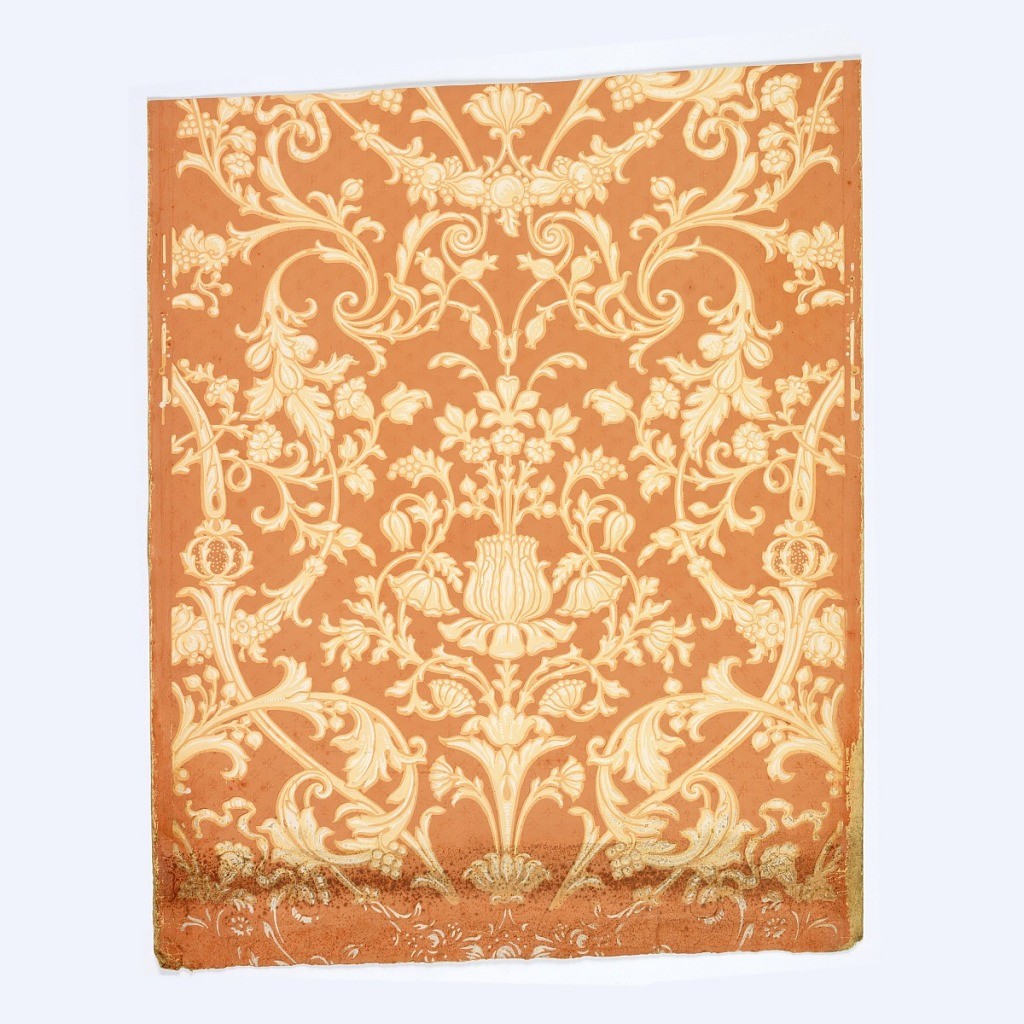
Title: Sidewall
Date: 1875–1900
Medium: Block-printed and embossed paper
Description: Central floral motif, surrounded by more flowers and scrolling foliage. Printed in tan and white on rust-color ground.